Field crop: tomato
Growth stage: 1
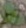
Species: solanum